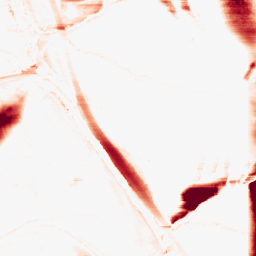
Category: morphological
Decomposition family: morphological_rect
Decomposition parameters: operation: opening
width: 50
height: 5
Upsampling method: cubic_catmull_rom
Upsampling parameters: scale: 4
Upsampling scale: 4